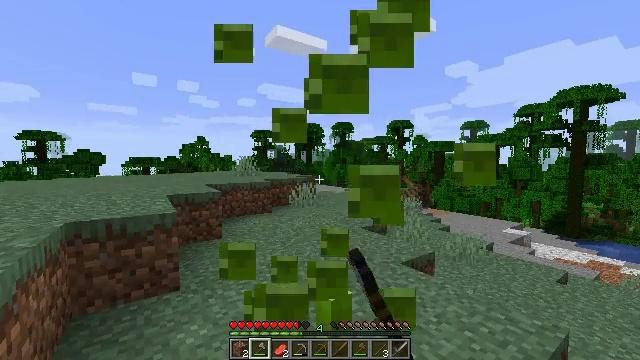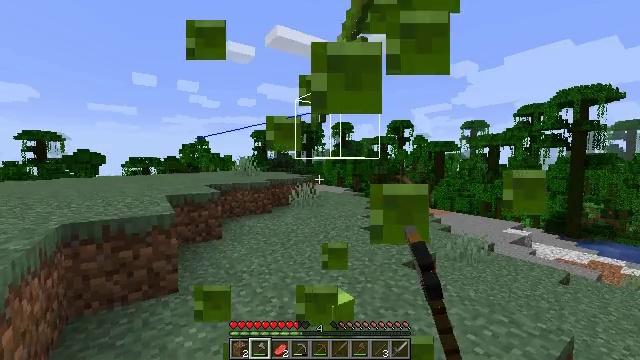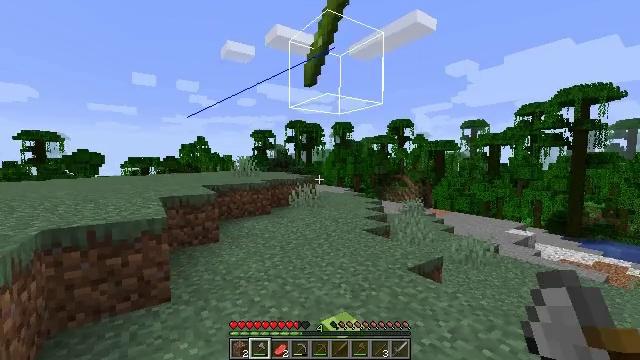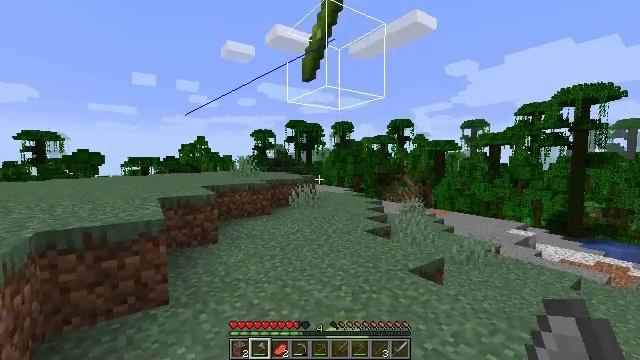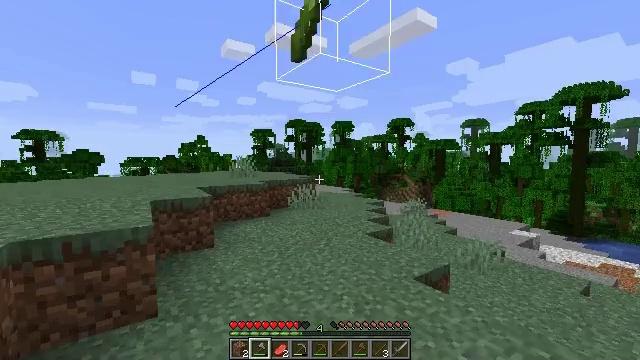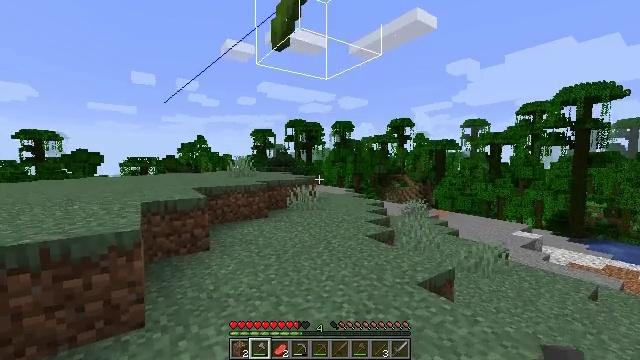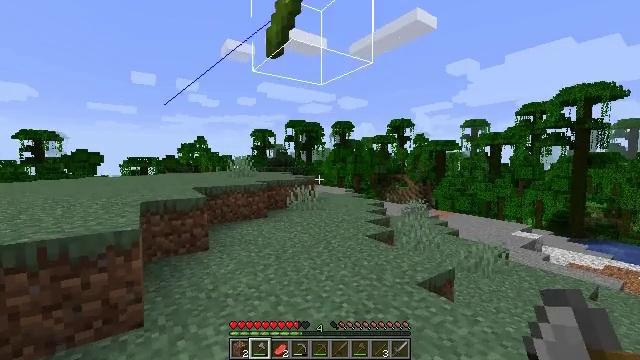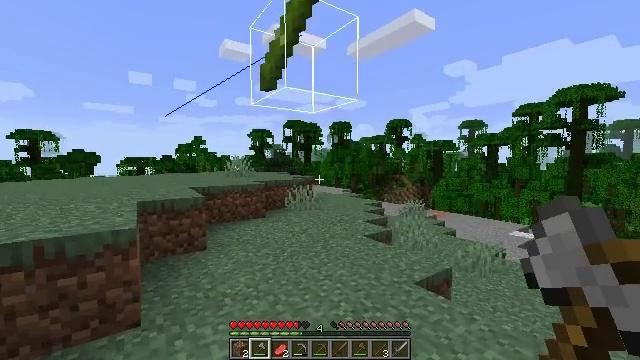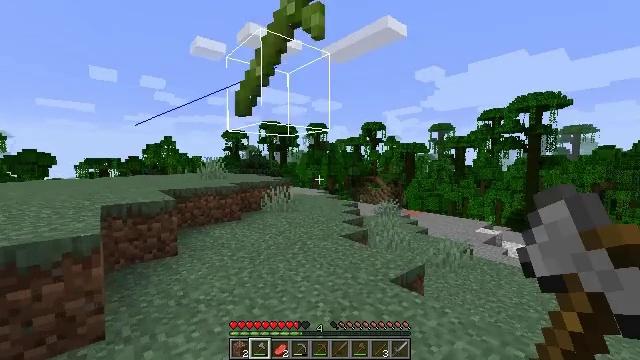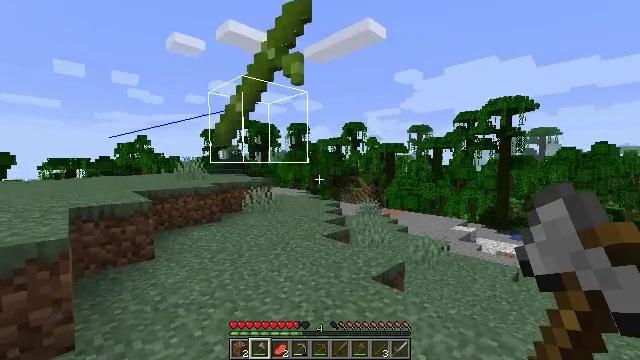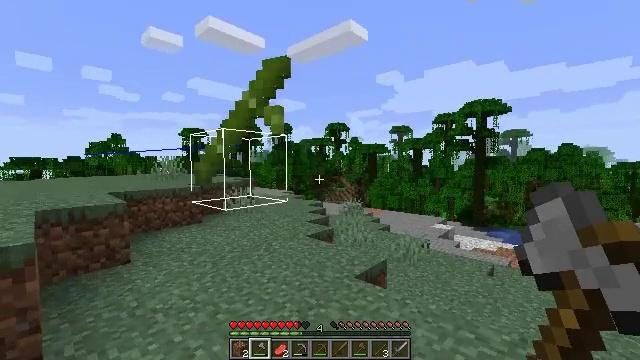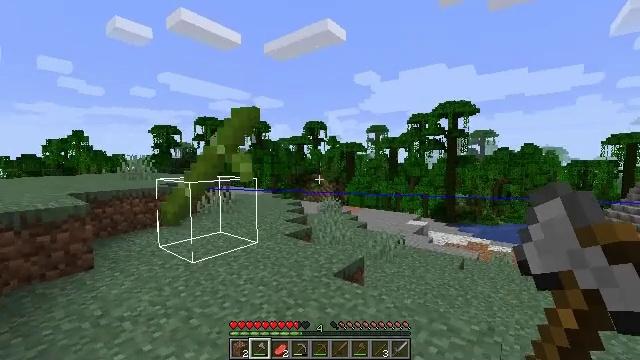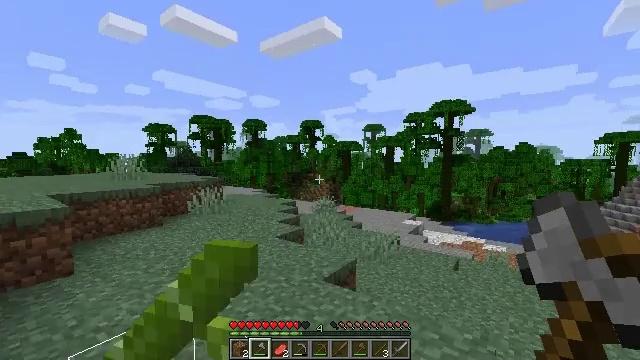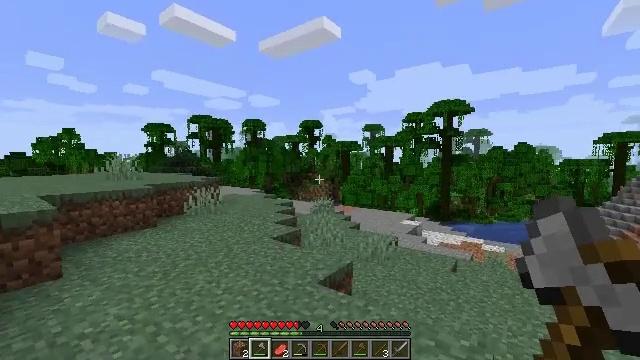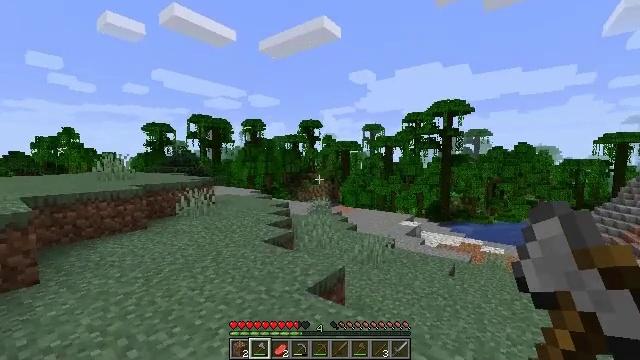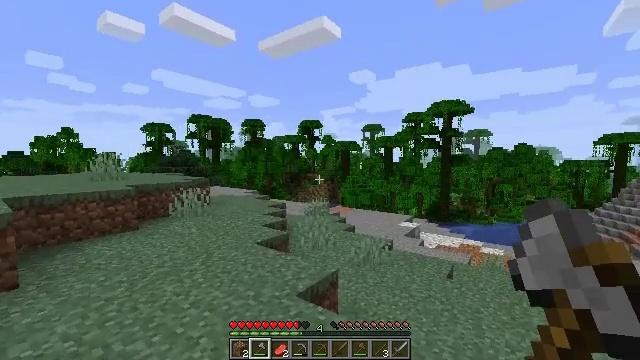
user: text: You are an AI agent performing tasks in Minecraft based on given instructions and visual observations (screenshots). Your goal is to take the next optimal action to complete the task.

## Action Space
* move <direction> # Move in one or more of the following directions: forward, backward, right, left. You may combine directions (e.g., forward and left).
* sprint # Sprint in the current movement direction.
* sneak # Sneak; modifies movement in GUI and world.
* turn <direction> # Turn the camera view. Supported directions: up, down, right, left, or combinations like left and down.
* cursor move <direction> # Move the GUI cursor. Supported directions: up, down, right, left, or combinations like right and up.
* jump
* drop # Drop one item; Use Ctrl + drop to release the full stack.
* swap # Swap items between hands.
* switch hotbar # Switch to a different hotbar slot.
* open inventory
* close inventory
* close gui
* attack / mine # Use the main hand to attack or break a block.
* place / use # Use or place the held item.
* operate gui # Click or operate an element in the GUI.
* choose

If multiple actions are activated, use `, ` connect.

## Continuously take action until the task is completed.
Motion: motion action
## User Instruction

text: Collect a jungle sapling by breaking it.
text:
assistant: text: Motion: move forward, attack / mine
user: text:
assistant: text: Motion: move forward, attack / mine
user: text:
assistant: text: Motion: move forward, attack / mine
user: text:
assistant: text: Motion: move forward
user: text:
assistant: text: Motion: move forward and move left
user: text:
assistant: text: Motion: move forward and move left
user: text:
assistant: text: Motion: move forward and move left
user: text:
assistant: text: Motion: move forward and move left, turn right
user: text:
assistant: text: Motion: move forward and move left, turn right
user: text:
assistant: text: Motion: move forward and move left, turn right
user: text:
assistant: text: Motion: move forward, turn right
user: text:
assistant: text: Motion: move forward
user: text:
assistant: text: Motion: move forward
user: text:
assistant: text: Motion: move forward
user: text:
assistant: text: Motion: move forward
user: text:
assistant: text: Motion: move forward, turn right
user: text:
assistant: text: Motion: move forward, turn right and down
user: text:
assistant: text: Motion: move forward, turn right and down
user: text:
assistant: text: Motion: move right, turn right and down
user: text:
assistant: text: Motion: move right
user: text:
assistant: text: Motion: move forward and move right
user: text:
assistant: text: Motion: move forward and move right
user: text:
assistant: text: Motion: move forward
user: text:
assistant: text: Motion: move forward, turn right
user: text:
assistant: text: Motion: move forward, turn right
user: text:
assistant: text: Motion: turn right
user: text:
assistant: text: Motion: turn right and down
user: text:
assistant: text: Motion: turn right
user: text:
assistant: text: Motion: no_op
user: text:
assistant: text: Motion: no_op